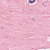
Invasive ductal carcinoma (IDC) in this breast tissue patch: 0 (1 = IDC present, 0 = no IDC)